Field crop: maize
Growth stage: 2
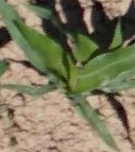
Species: maize